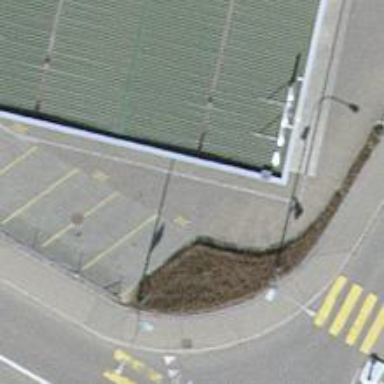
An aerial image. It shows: Fuel station.